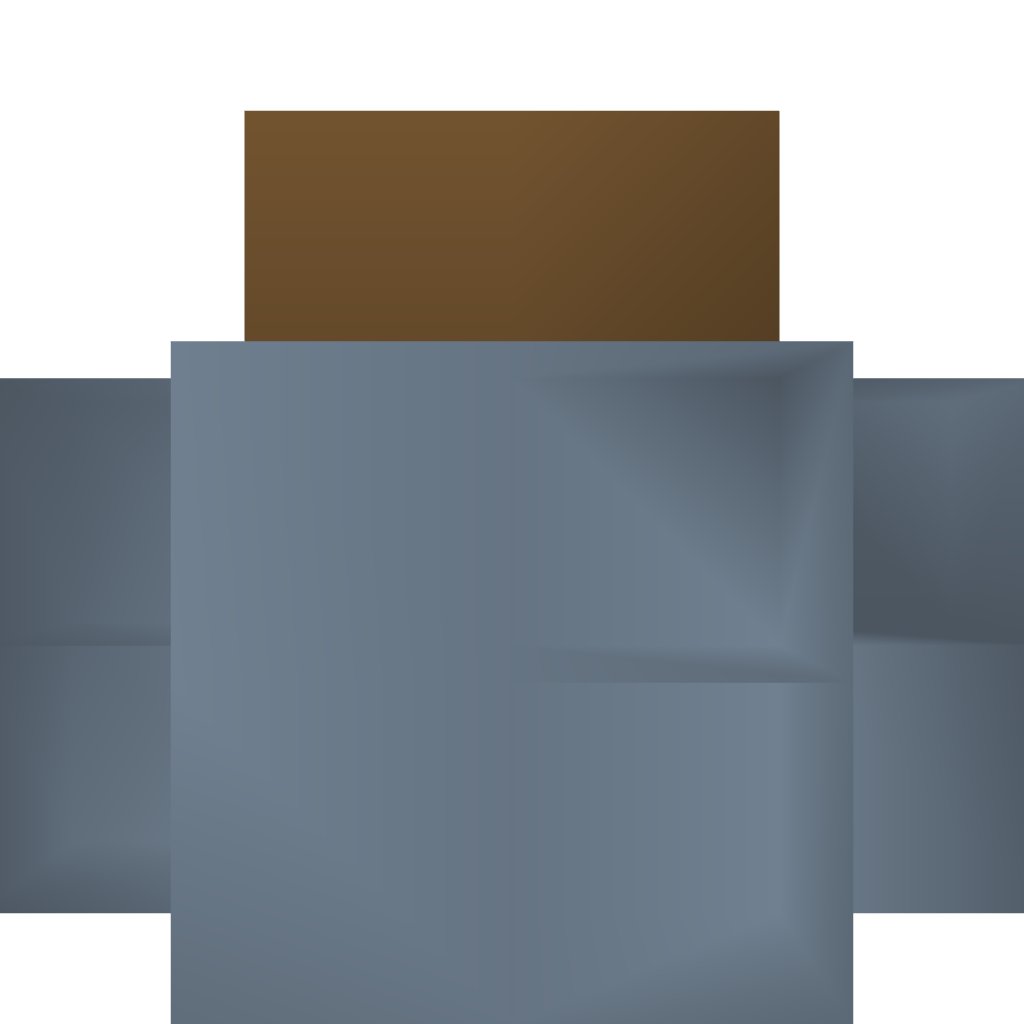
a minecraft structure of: Micro Hut